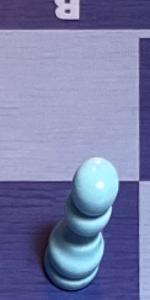
Label: Pawn_White